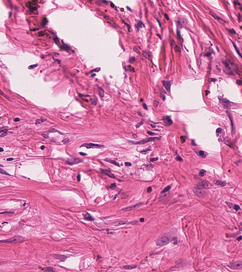
Tumor epithelial tissue: no
Tumor-associated stroma tissue: yes
Normal tissue: no